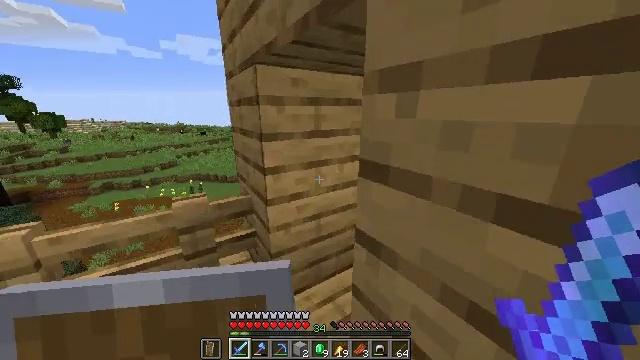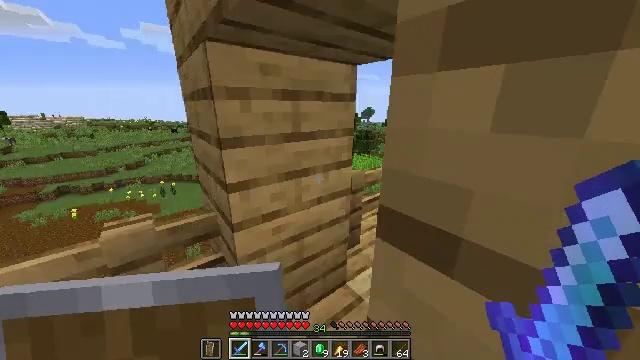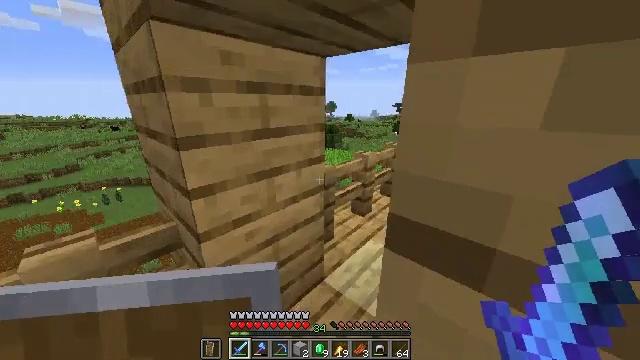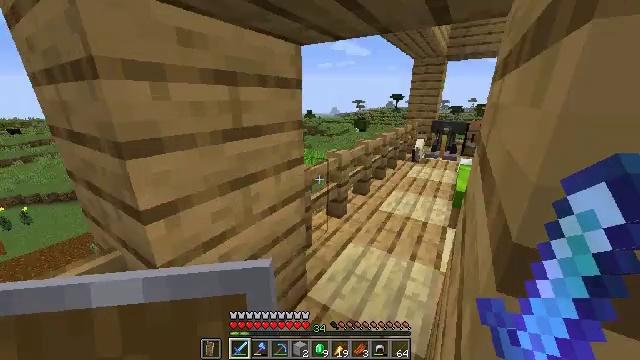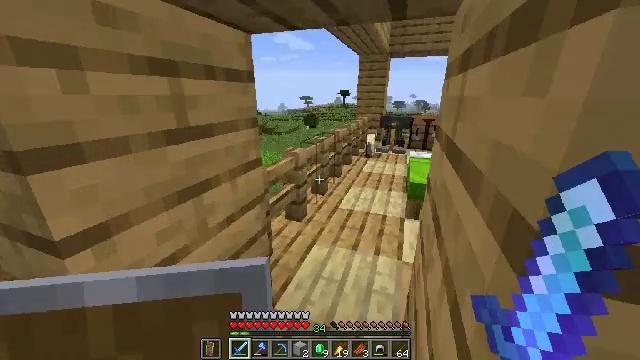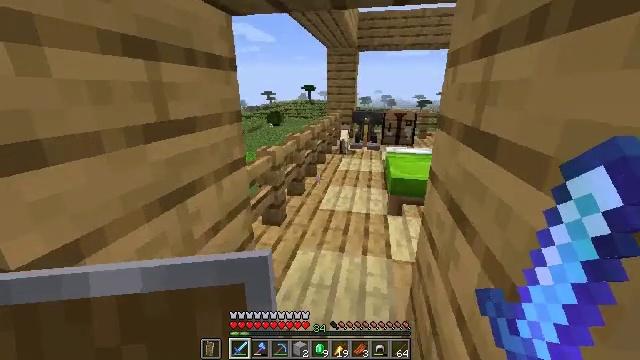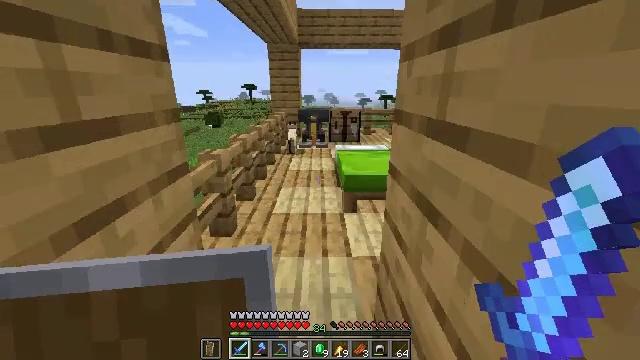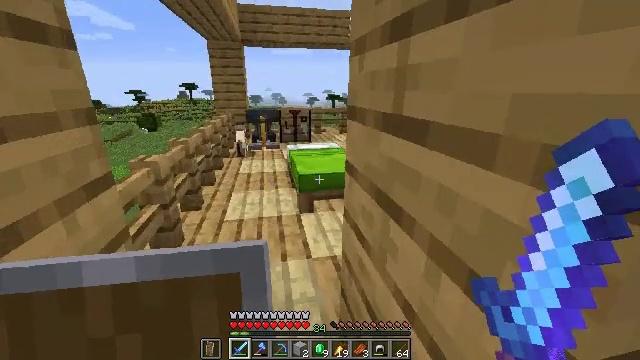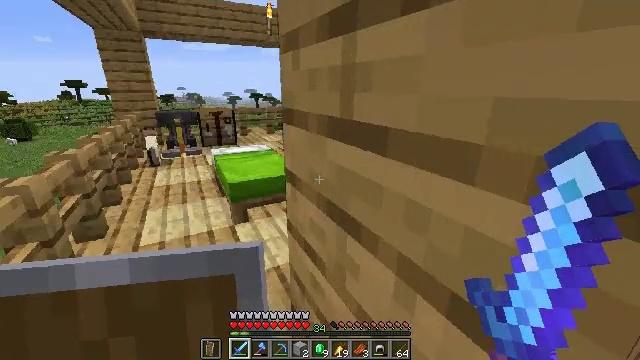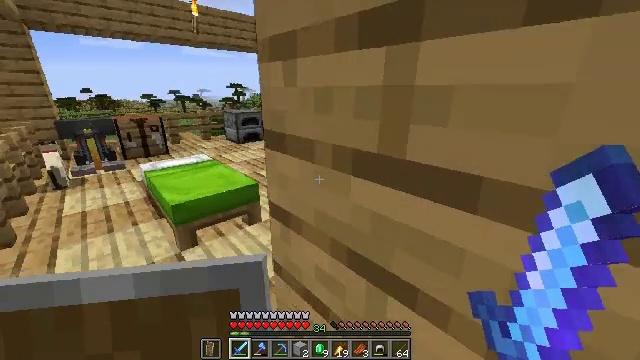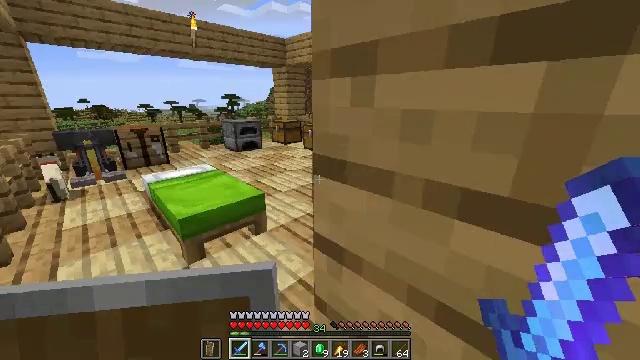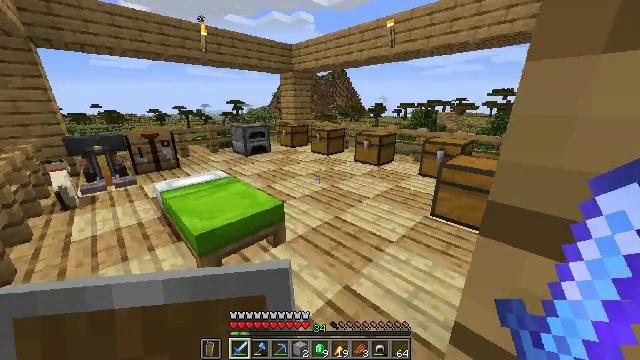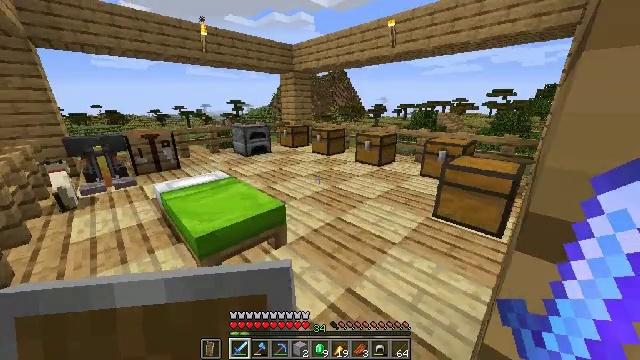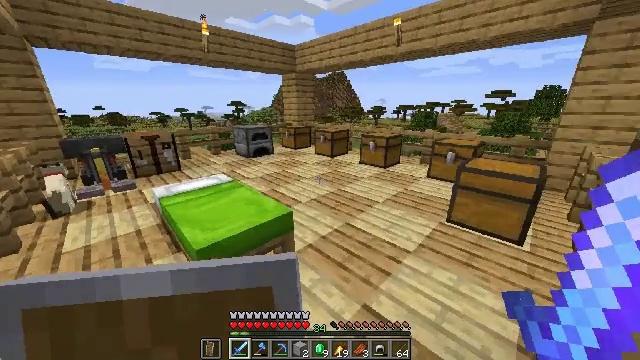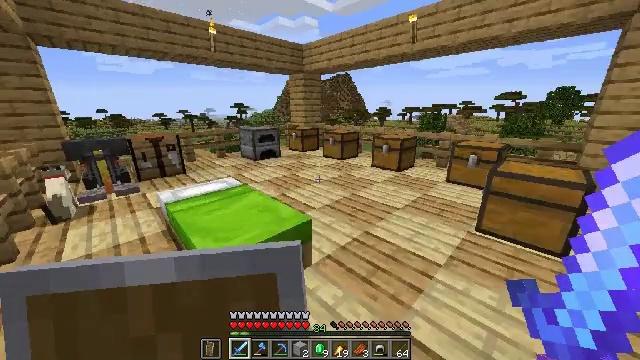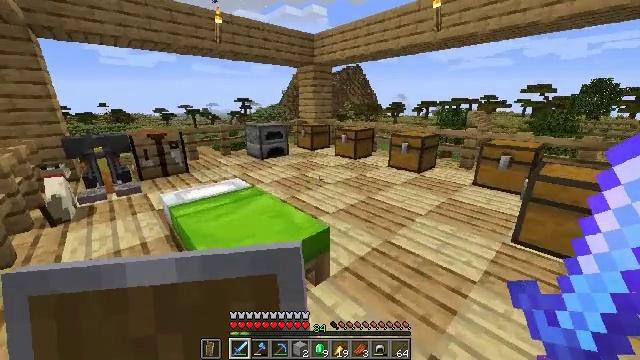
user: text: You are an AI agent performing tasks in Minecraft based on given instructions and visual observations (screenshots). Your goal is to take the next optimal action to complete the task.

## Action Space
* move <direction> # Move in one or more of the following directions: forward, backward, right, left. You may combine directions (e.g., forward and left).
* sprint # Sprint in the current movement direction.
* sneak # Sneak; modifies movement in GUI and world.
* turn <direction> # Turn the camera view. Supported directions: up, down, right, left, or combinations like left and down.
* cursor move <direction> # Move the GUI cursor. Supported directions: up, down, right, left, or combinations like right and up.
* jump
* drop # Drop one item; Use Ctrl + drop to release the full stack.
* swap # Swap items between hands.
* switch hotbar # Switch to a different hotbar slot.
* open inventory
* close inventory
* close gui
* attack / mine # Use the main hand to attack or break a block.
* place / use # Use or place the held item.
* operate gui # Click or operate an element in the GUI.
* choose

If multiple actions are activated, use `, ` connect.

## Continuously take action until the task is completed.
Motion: motion action
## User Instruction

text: Mine oak leaves.
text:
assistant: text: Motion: move forward, sprint, turn right and down
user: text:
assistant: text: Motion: move forward, sprint, turn right and down
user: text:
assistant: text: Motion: move forward, sprint, turn right
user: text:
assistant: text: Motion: move forward, sprint, turn right
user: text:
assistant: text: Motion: move forward, sprint, turn right
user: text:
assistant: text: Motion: move forward, sprint, turn right
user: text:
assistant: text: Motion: move forward, sprint, turn right
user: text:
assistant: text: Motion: move forward and move left, sprint, turn right
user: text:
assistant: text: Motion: move forward and move left, sprint, turn right
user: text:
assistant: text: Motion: move forward and move left, sprint, turn right
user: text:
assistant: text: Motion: move forward, sprint
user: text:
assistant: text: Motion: move forward
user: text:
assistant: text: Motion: move forward and move left
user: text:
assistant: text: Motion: move forward and move left
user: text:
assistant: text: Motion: move forward and move left, turn left
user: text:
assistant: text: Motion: move forward and move left, sprint
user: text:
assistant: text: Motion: move forward and move left, sprint
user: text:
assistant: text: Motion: move forward and move left, turn right and up
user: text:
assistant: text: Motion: move forward, turn right and up
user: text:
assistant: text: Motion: move forward, turn right
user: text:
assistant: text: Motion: move forward, turn right
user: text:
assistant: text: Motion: move forward, turn right, close inventory
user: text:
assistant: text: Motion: move forward, close inventory
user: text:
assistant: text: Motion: move forward, cursor move right, close inventory
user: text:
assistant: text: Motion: cursor move right and up, close inventory
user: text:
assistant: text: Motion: open gui
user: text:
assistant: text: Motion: no_op
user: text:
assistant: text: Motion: cursor move left and up
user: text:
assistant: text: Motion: cursor move right and up
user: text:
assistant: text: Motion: no_op